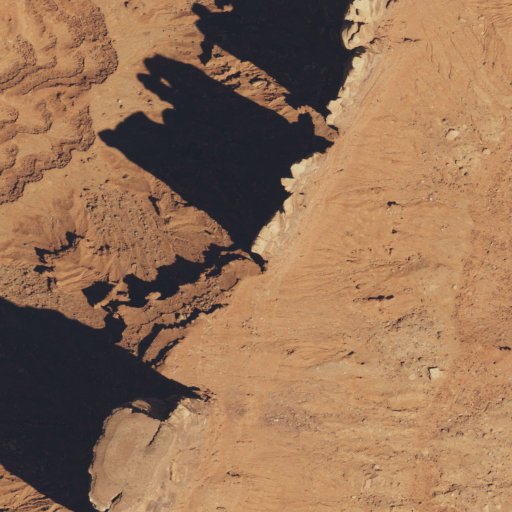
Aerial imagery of mountain in Utah named Bear and Rabbit Summit containing shrub and barren land